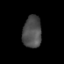
Tissue: prostate
Cell type: Fibroblasts
Senescence score: 0.814
Nuclear area (px): 591
Mean DAPI intensity: 77.215